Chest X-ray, PA view. Patient: 37 years old, sex F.
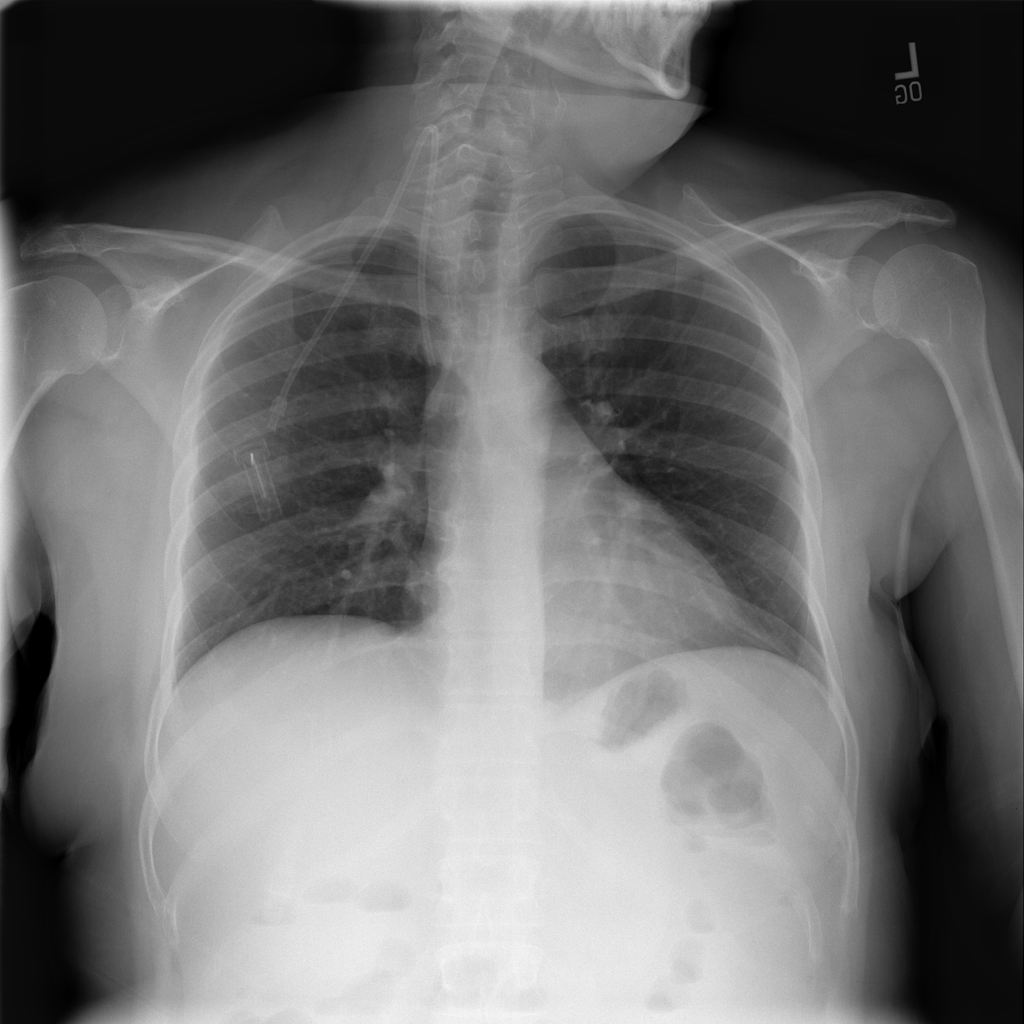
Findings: No Finding